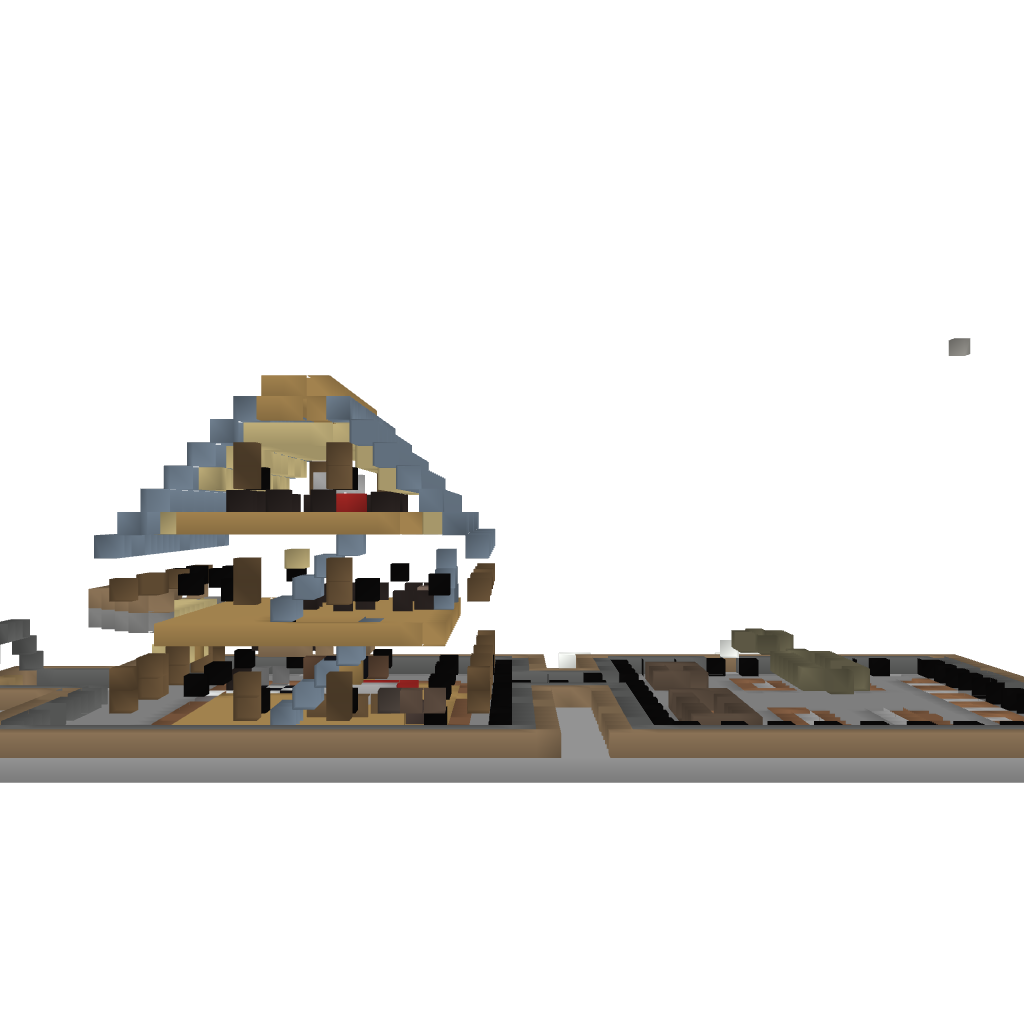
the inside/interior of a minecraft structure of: Medium town house